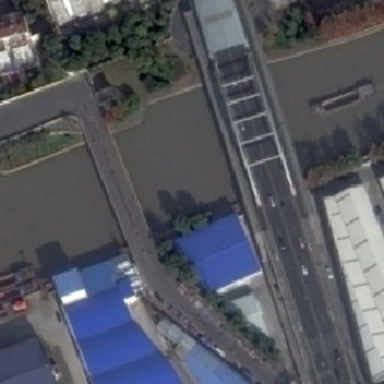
There are several buildings and some green trees on both sides of the river there are two bridges .